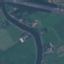
Land use / land cover class: River